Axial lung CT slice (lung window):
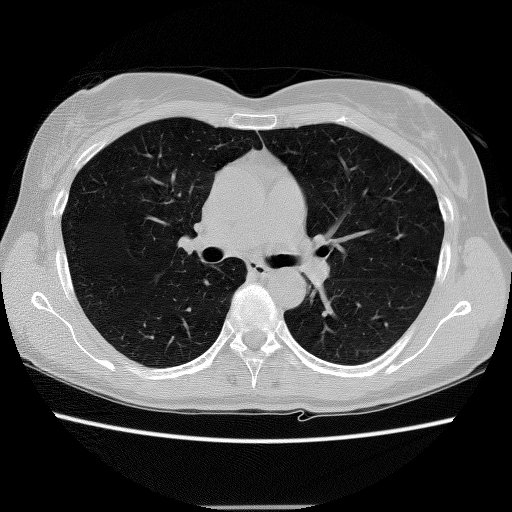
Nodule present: no